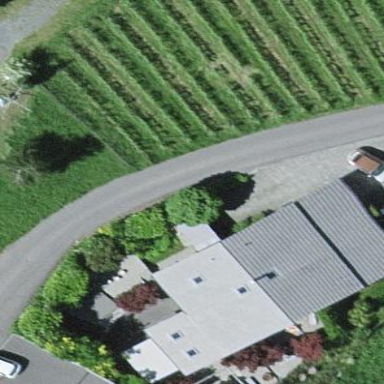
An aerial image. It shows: Simple house.